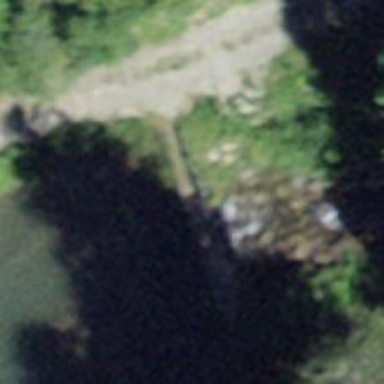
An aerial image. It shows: Path on bridge.